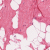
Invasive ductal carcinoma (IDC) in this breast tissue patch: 0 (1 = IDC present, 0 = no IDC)